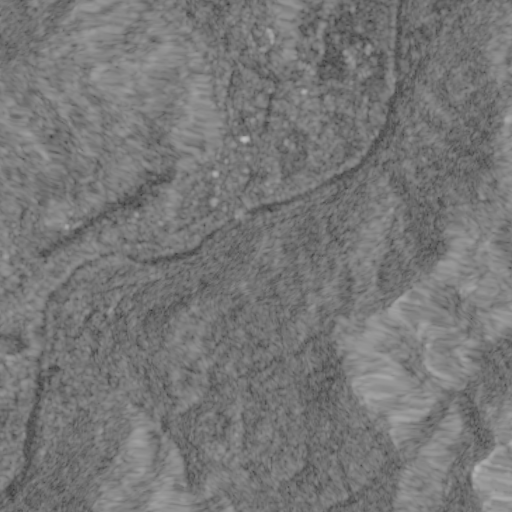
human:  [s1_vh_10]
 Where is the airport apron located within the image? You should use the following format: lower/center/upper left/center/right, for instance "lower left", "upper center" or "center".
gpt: The airport apron is located in the center left of the image.
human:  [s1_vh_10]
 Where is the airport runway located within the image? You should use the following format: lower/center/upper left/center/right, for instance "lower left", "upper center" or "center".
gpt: The airport runway is located in the center left of the image.
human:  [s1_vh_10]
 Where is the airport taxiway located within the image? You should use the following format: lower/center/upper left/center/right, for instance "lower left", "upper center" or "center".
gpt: The airport taxiway is located in the center left of the image.
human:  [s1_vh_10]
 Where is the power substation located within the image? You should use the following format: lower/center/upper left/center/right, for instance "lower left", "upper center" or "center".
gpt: The power substation is located in the upper center of the image.
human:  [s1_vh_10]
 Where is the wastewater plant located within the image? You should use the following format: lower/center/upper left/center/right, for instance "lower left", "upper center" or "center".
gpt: The wastewater plant is located in the lower left of the image.
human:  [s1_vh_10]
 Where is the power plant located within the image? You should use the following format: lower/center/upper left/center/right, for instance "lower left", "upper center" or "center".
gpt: There is no power plant in the image.

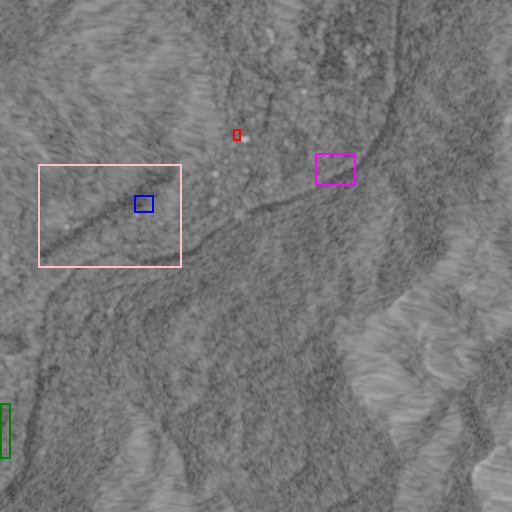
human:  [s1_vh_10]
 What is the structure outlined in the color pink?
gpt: The structure outlined in pink is an airport.
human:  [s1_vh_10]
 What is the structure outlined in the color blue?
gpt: The structure outlined in blue is an airport apron.
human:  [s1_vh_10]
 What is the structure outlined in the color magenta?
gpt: The structure outlined in magenta is a park.
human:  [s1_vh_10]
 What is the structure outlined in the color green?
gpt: The structure outlined in green is a wastewater plant.
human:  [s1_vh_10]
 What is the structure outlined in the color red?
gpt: The structure outlined in red is a building.
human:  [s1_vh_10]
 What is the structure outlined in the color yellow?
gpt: There is no yellow outline.